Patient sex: M
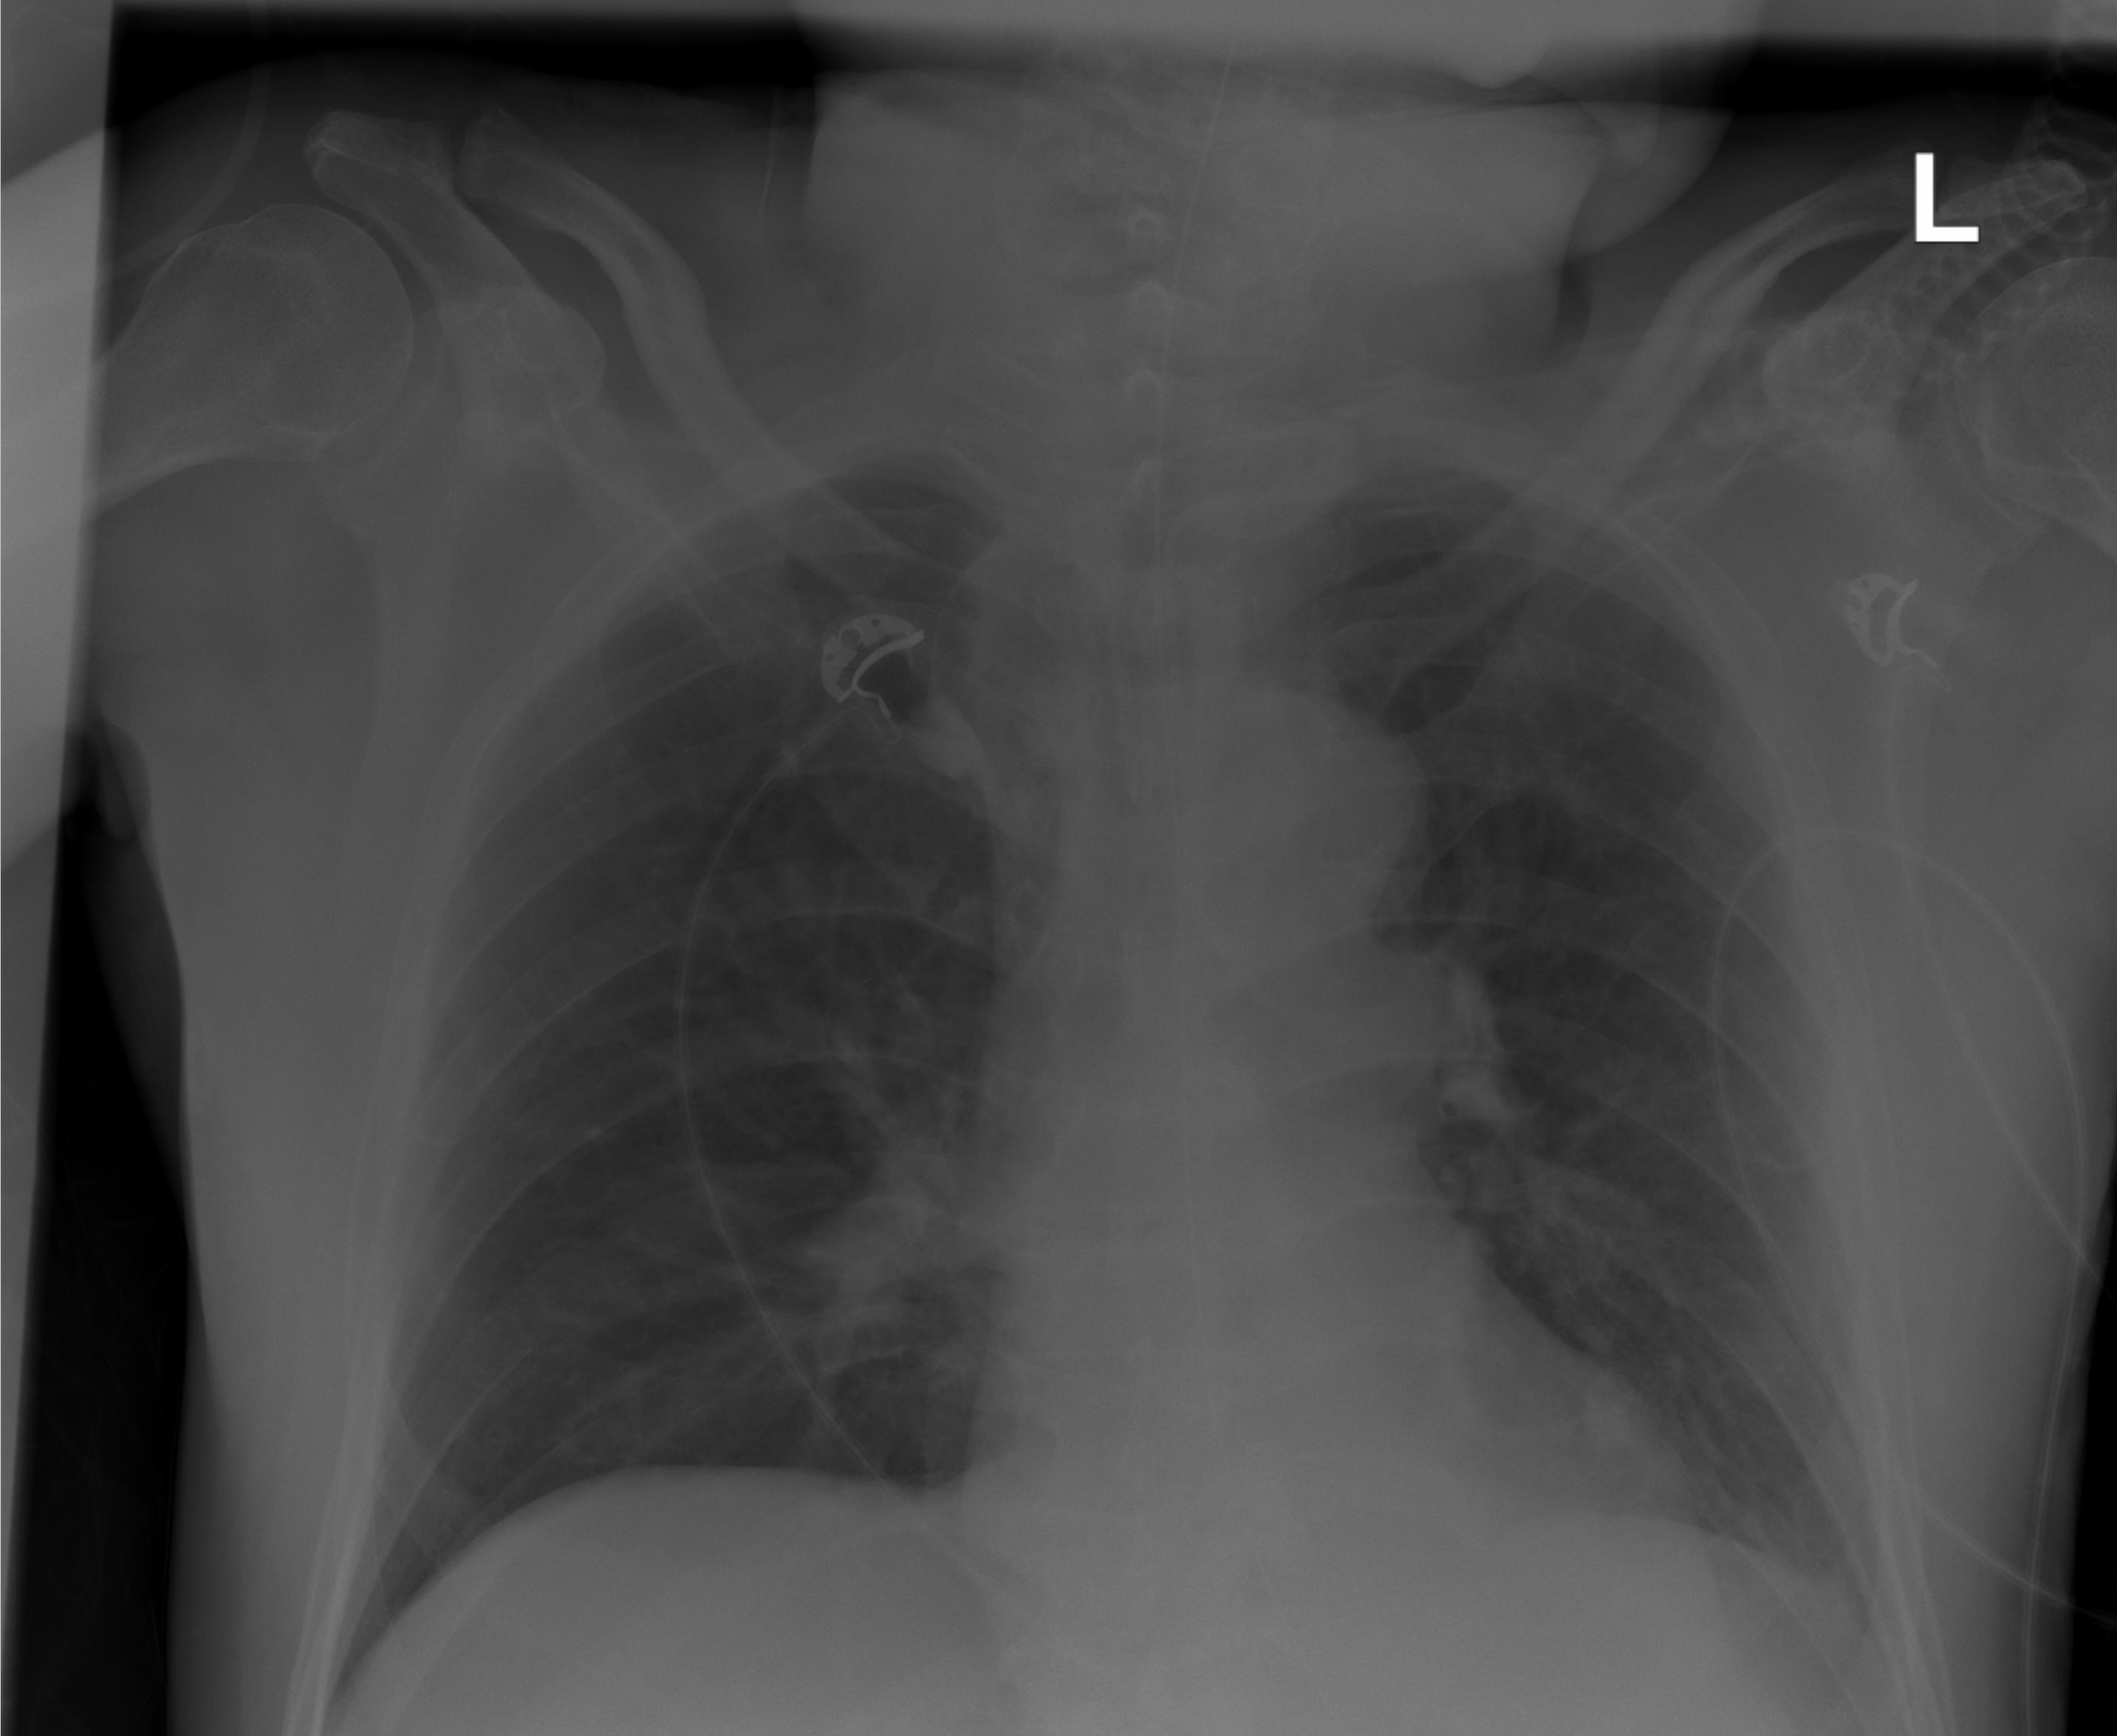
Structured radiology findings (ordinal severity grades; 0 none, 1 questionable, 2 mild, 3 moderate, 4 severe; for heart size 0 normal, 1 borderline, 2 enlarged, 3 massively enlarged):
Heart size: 0
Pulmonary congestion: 0
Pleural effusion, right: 0
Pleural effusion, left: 1
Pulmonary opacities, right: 0
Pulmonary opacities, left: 0
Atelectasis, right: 0
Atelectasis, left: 0